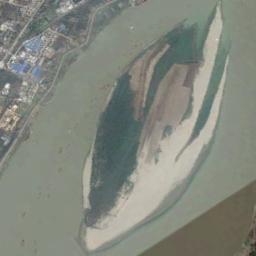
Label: island